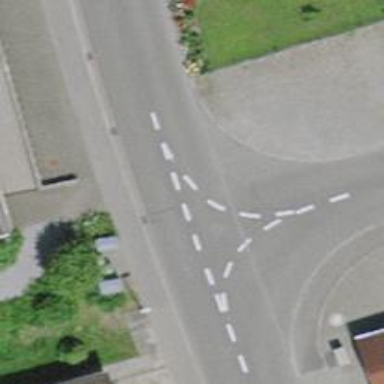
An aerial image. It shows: Residential road with asphalt surface and sidewalk on the left side.